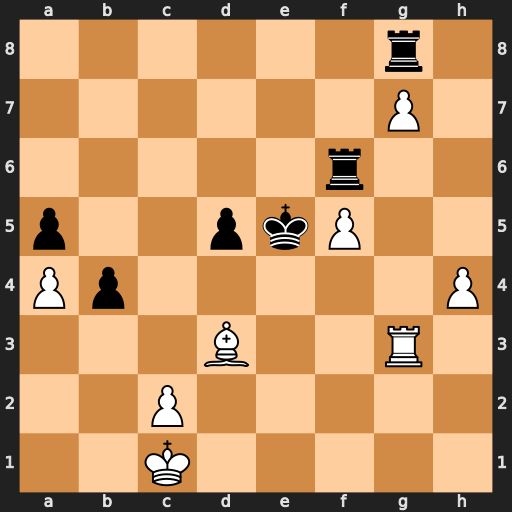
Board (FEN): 6r1/6P1/5r2/p2pkP2/Pp5P/3B2R1/2P5/2K5
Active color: w
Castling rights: -
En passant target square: -
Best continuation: h5 Rh6 Rg6